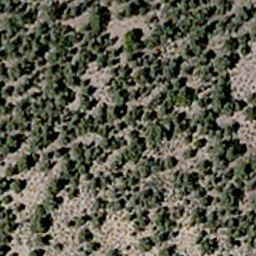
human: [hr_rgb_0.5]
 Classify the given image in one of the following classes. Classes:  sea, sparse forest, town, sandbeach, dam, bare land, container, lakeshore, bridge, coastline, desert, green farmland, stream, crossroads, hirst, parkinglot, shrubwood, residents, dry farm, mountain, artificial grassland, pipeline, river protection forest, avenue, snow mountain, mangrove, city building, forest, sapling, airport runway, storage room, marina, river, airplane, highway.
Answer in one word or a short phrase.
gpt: sparse forest